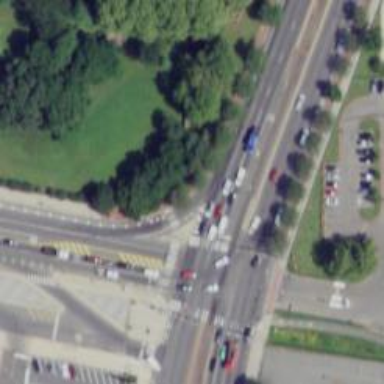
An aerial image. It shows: Marked crossing on footway.